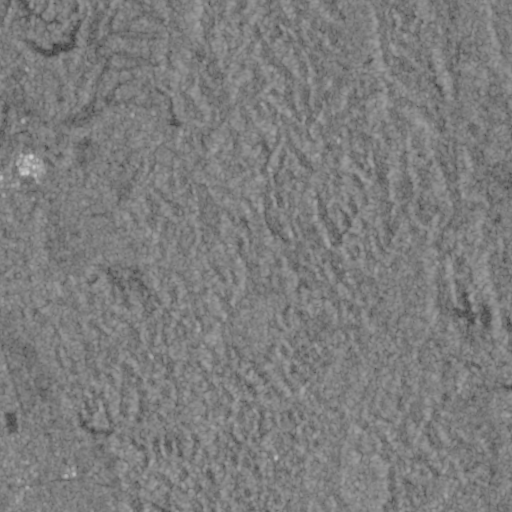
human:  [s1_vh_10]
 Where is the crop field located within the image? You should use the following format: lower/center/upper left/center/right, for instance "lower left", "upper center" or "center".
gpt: The crop field is located in the lower left of the image.
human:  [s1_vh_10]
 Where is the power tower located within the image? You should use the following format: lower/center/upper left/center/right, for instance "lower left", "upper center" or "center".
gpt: The power tower is located in the lower left of the image.
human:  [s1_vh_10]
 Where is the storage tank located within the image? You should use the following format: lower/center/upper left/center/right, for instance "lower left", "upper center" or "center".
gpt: The storage tank is located in the center left of the image.
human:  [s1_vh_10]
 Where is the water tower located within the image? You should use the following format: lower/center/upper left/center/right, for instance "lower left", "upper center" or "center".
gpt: The water tower is located in the lower right of the image.
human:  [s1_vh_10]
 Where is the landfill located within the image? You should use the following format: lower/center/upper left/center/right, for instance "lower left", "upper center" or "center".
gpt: There is no landfill in the image.

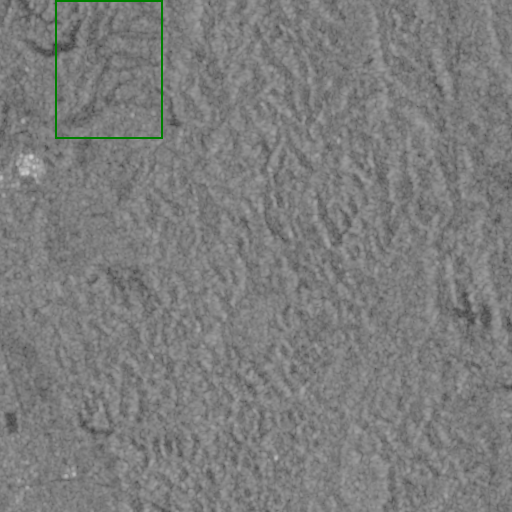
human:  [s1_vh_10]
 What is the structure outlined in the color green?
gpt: The structure outlined in green is a park.
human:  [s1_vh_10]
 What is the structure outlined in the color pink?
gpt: There is no pink outline.